Question: Just out of curiosity, I am making an effort to optimize every part of our flex app (which is a small part of our app in general). Currently, I am working on optimizing all of the buttons/skins. I have linked a few of the buttons that I use, and some sample code I am using to generate them.
Please advise on how to make this more efficient, usable, and just better overall. Thanks!

As you can see, our buttons can be pretty different, but have a similar look and feel. Currently, I am creating 'stateful skins,' by setting up something like this:
'''
skin: ClassReference('com.mysite.assets.skins.NavigationButtonSkin');
'''
Then, NavigationButtonSkin looks something like this:
'''
public class NavigationButtonSkin extends UIComponent {
// imports, constructor, etc
protected override function updateDisplayList(unscaledWidth:Number, unscaledHeight:Number):void {
// initialize fillColors, fillAlphas, roundedCorners, etc
switch( name ){
case 'upSkin':
fillColors = [getStyle('backgroundColor'),getStyle('backgroundColor2')];
break;
// do the same for overSkin, downSkin, disabledSkin, etc
}
// use this.graphics to draw background
// use this.graphics to draw border on top of background
}
}
'''
I commented out some of the straight forward parts, but let me know if this is a bad/inefficient way of doing this - and how to improve.
Thanks!
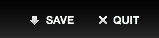
Answer: In terms of performances, it would be better that your skin inherits from ProgrammaticSkin instead of UIComponent.
ProgrammticSkin itself inherits from Shape and provides utility methods for skinning such as verticalGradientMatrix, drawRoundRect, ...
That's all I can say looking at your code.
Good point is you use programmatic skin instead of bitmap/swf based skins.